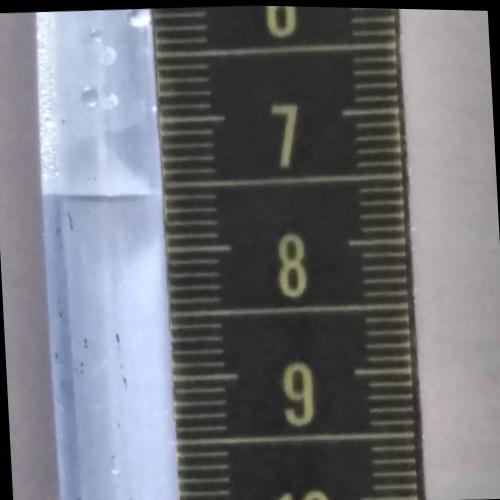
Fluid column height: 7.6 cm